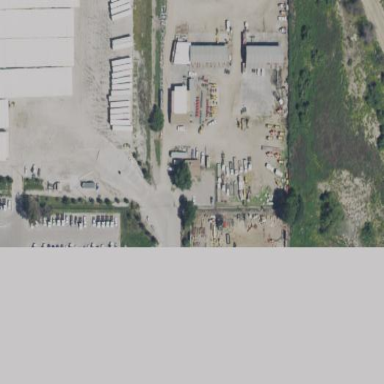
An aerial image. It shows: Industrial area.